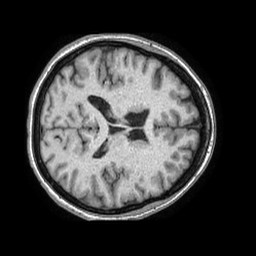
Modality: T1w
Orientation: axial
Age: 29
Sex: female
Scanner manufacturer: philips
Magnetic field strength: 1.5 T
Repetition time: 0.0075 s
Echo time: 0.003414 s